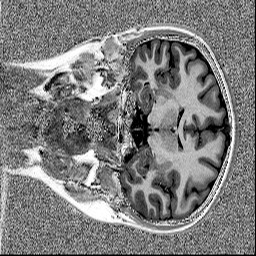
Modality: MP2RAGE
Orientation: coronal
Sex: female